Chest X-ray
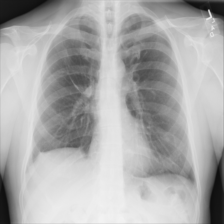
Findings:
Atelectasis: negative
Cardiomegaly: negative
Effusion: negative
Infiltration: negative
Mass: negative
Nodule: negative
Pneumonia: negative
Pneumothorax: negative
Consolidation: negative
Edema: negative
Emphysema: negative
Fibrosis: negative
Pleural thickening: negative
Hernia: negative